Question: I need to upload an embedded visual template (created in Tableau) using '<iframe>' so that a client can view it live. However, at the bottom of the Tableau template, there are a few buttons (specifically, "Share", "Remember my changes", and "Edit" <URL> that I'd like to hide because it's not relevant to the client; I still would like to keep the rest of the buttons such as "Export", "Refresh" etc. on the same toolbar though.
I found out that the element that wraps these buttons is '<span class="tab-fill-left">'

Which is nested heavily inside multiple '<iframe>''s and other HTML tags. My original idea was to append a '<script>' tag like this:
'''
<script type="text/javascript">
document.getElementsByClassName("tab-fill-left").style.display = "none";
alert('hello');
</script>
'''
right after the '<iframe>' (below) that I have to enter to the system at my company to embed the data visualization page.
'''
<iframe id="tableau_content" src="https://tableau-proxy.insidemedia.net/?site_id=MyCompanyProject&tableau_view=/views/MyCompanyEdition/Home%3F:embed=Yes%26:tabs=No%26:toolbar=Yes%26:display_share=No" width=100%" height="100%" style="border: none; ">
</iframe>
'''
But the JavaScript that I appended seem to have no effect whatsoever when the page is reloaded. Is there a way to influence elements that appear under '<iframe>' by appending another Javascript tag right after it? Or is there a way for me to hide these "Share", "Remember my changes" and "Edit" buttons in Tableau? It seems like <URL>.
Thank you!
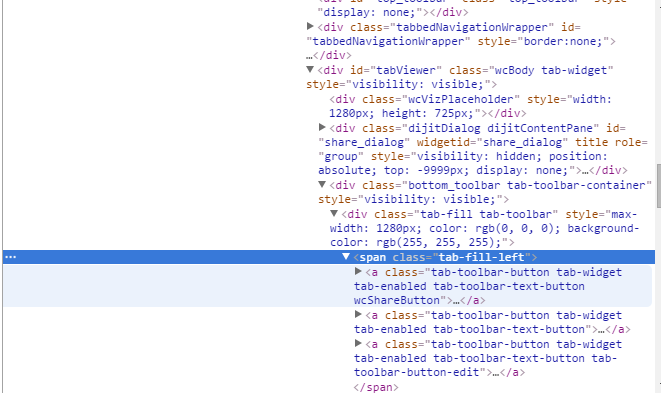
Answer: If the page loaded inside the iframe is not in the same domain as the the parent frame, then it's not possible using JavaScript or CSS.
This is a security feature implemented on web browsers to prevent XSS (Cross site scripting).